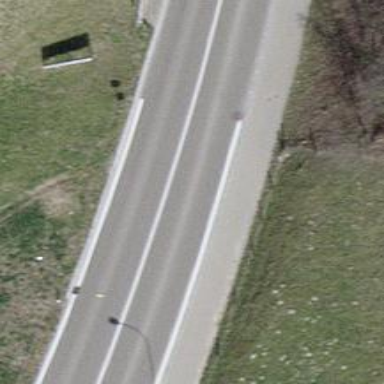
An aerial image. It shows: Secondary road with asphalt surface and sidewalk on the left.